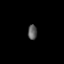
Tissue: lung
Cell type: Endothelial cells
Senescence score: 0.2389
Nuclear area (px): 130
Mean DAPI intensity: 95.154